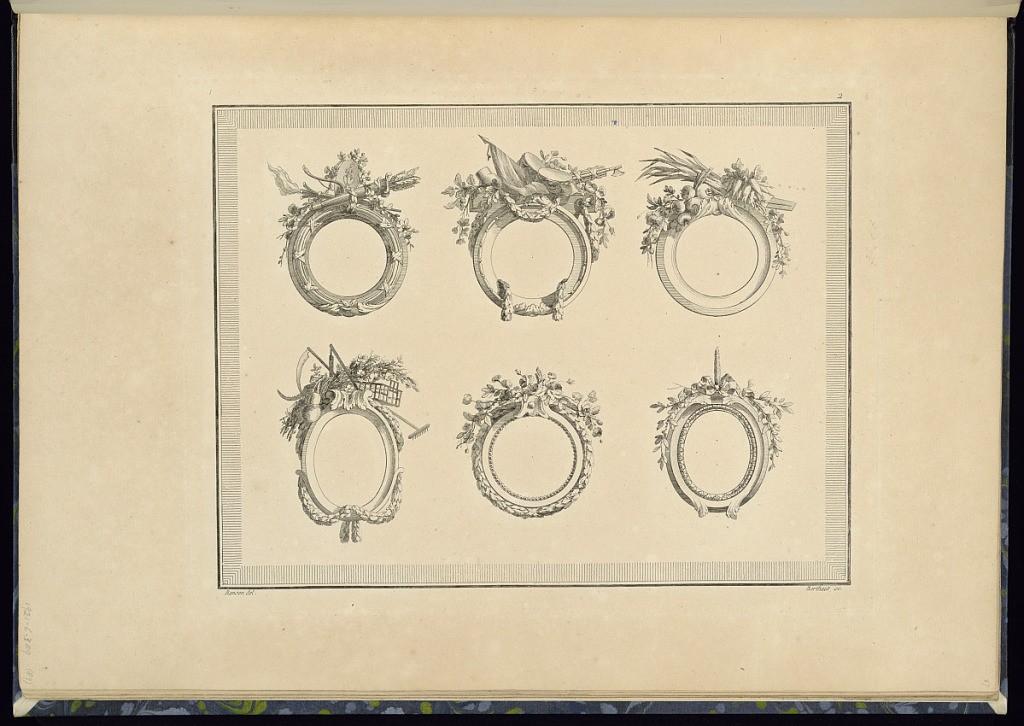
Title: Six Medallion or Frame Designs
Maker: Pierre Ranson, French, 1736–1786
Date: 1778
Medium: Etching on laid paper
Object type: Print
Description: Six designs for medallions or frames, oval and round, decorated with moldings and topped with trophies. The ornament and motifs include laurel leaves, ribbon, beads, stick and ribbon molding, scrolling acanthus leaves, foliate branches, flowers, festoon of leaves, lamb's tongue, quiver of arrows, bow, flaming torch, target with hearts, drums, arms, spear with flags, vegetables, scythe, basket, rake, and sickle. The plate is numbered and signed.